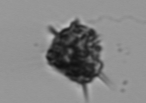
Label: Dictyocha